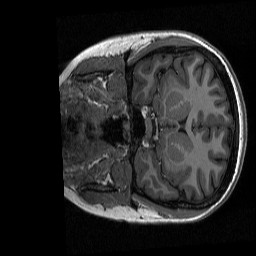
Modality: T1w
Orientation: coronal
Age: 23
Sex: female
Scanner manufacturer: siemens
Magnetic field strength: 3 T
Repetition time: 2.3 s
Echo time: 0.00298 s